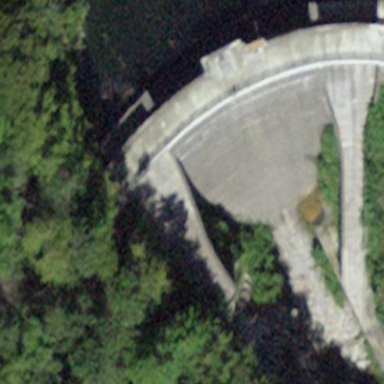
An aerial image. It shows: Dam along waterway.